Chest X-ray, PA view. Patient: 19 years old, sex M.
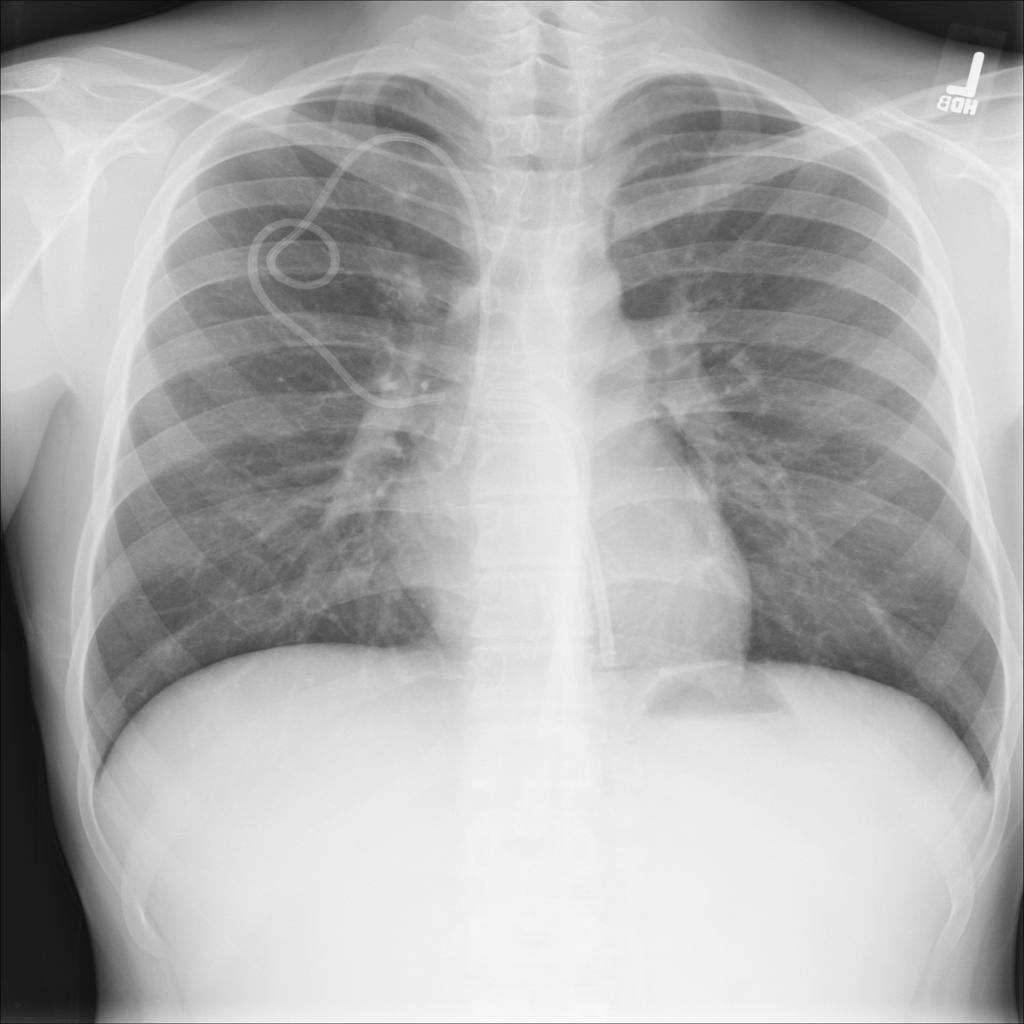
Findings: No Finding